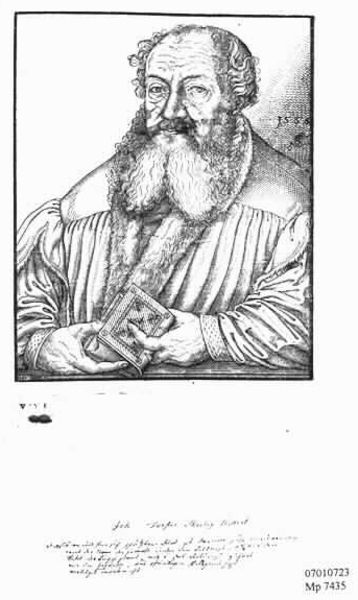
Titel: Bildnis des Johann Forster
Künstler: Johann Melchior Bocksberger
Institution: (Seriendruck)
Schlagwörter: hand, mann, weiß, finger, frisur, grau, hintergrund, mund, nase, schwarz, stirn, zeichnung, blick, alt, bart, arme, augen, bibel, falten, halten, kragen, pelz, rahmen, vollbart, ärmel, bildnis, herr, hände, portrait, porträt, signatur, gewand, haare, mantel, frontal, locken, holzschnitt, schrift, grafik, inschrift, datum, glatze, jahreszahl, buch, druck, druckgraphik, radierung, stich, seite, text, hohe stirn, bleistift, jahr, pelzkragen, halbportrait, zahl, mittelalter, gelehrter, kupferstich, nummer, handschrift, vasari, theologe, fältelungen, stundenbuch, galileo, bich, brieftasche, 1554, 1555, druckgraühik